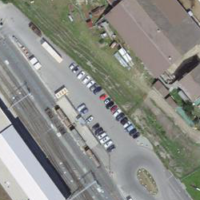
EUNIS habitat code: 54
Species observed at this site:
Dendrocopos major
Turdus pilaris
Ptyonoprogne rupestris